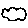
Label: cloud